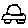
Label: car